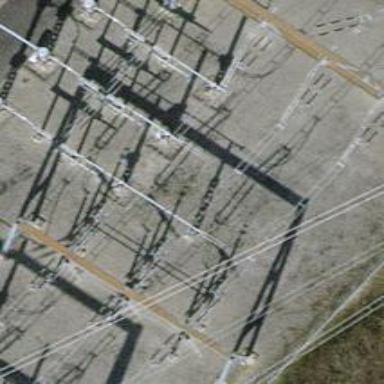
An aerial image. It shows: Insulator used in power systems.